This grayscale texture is a bearing vibration snapshot reshaped row-by-row into a square image. Diagnose the bearing from this image, choosing from: normal, inner_race, outer_race, ball.
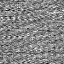
Answer: normal